Interaction volume radius: 5 \u00c5
Interaction volume height: 10 \u00c5
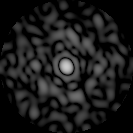
Disorder parameter: 0.8491